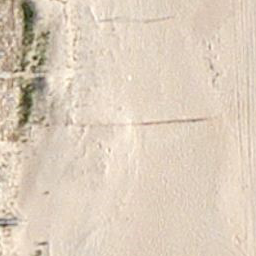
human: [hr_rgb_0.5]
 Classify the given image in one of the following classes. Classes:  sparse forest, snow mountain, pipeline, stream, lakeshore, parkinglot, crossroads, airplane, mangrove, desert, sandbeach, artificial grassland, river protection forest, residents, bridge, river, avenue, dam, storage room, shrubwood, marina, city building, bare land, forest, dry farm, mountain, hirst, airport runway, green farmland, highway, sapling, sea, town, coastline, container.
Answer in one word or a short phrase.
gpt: sandbeach